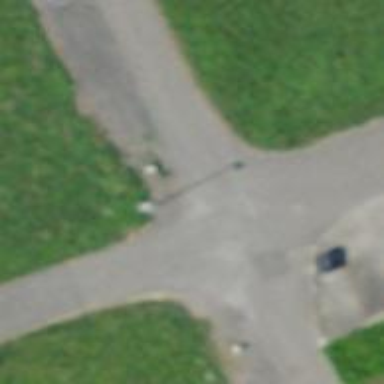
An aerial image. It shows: Unclassified road with asphalt surface.